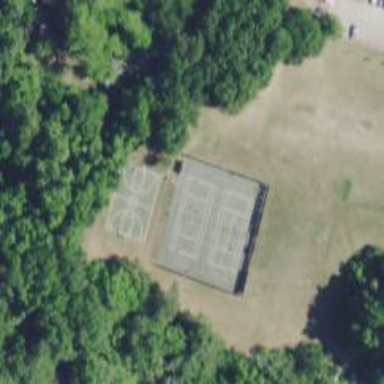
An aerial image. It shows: Basketball court on pitch.